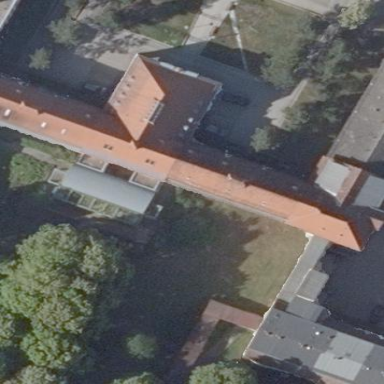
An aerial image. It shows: Hospital building.